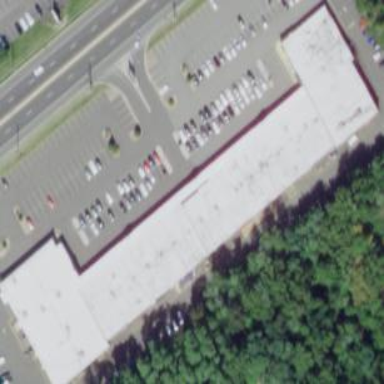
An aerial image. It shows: Retail building.